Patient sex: M
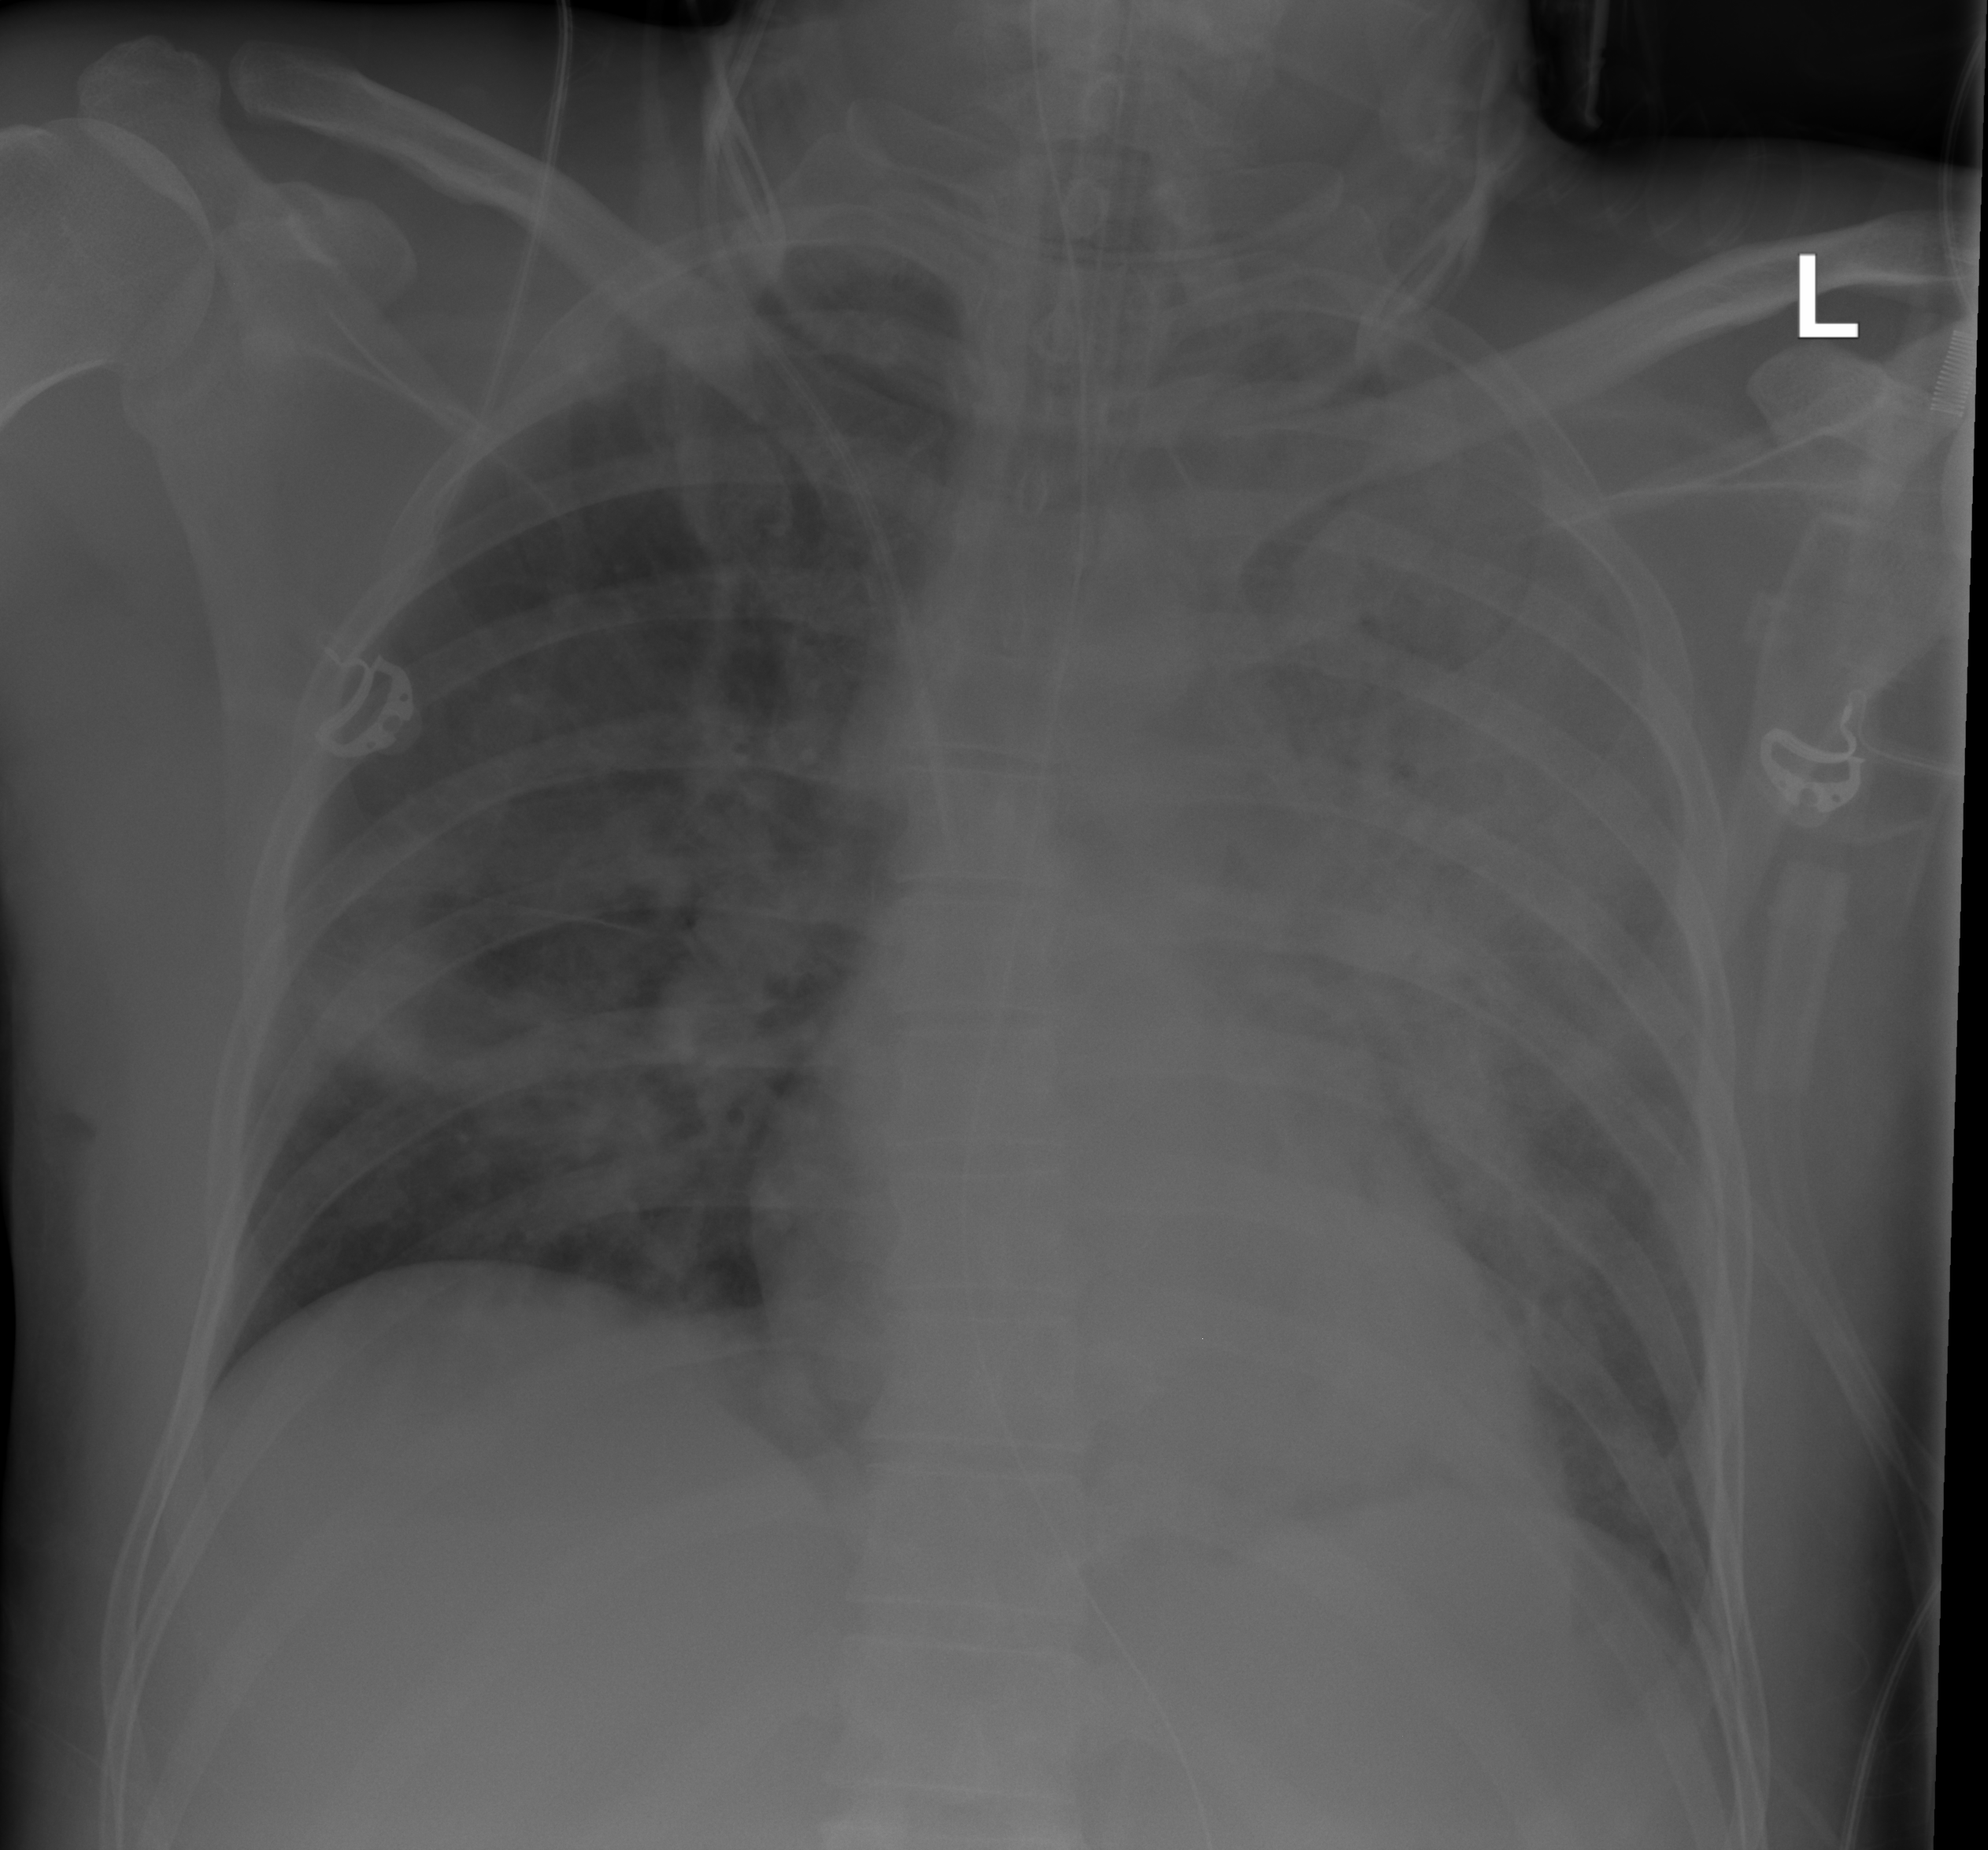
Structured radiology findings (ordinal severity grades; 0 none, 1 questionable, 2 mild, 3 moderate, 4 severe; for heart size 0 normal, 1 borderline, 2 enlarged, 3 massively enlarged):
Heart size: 0
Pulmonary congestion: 0
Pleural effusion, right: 0
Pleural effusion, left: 0
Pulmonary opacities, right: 3
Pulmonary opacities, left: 4
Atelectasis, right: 3
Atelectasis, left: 3